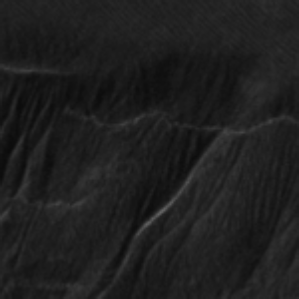
Label: frost